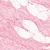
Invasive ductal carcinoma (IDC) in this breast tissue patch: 0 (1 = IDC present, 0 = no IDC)